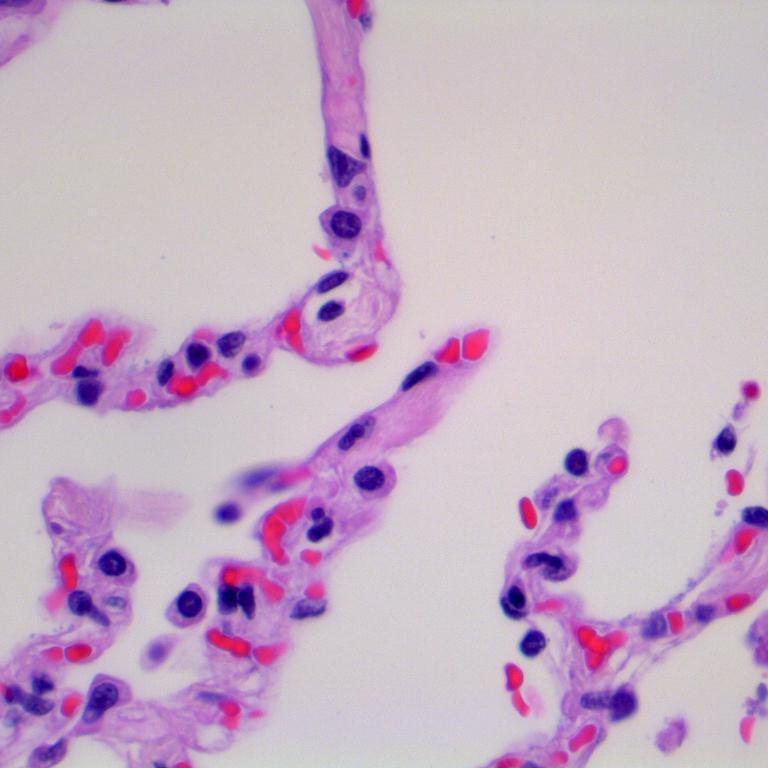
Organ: lung
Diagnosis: benign